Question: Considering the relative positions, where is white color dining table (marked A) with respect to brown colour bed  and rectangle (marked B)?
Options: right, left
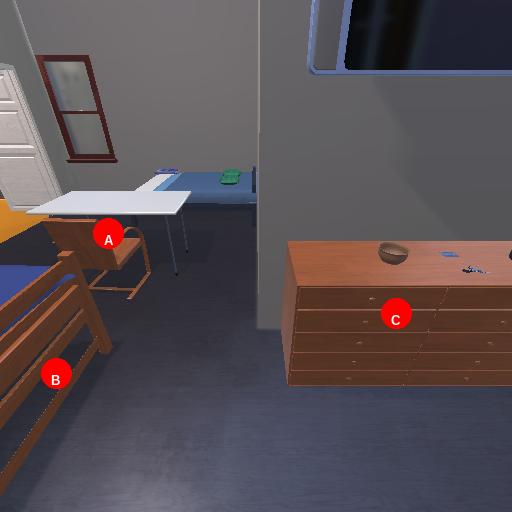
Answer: right